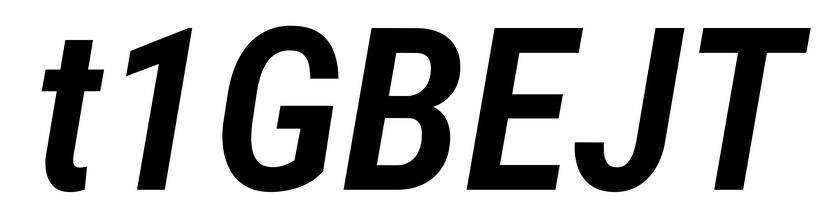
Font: Roboto-Italic_Condensed_SemiBold_Italic